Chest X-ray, PA view. Patient: 72 years old, sex M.
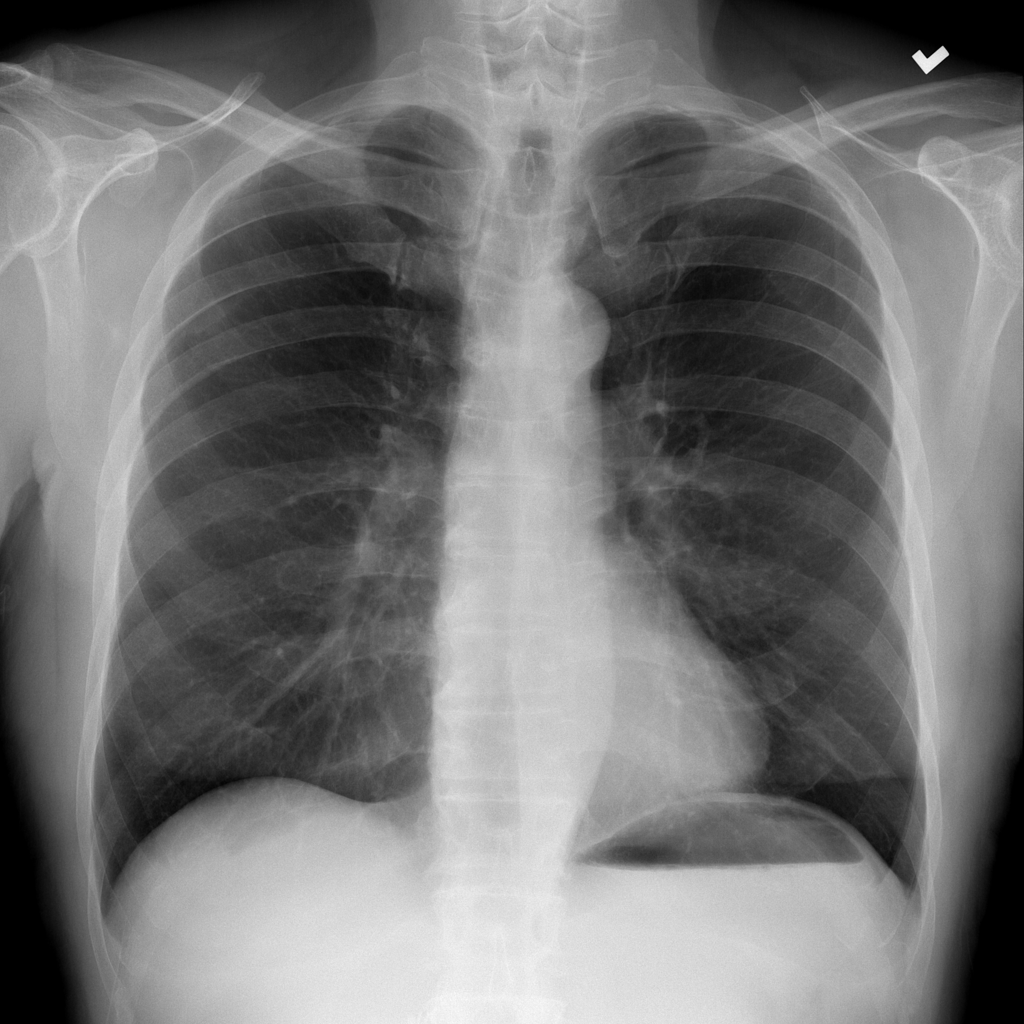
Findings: No Finding